Question: When I try to change the popover background color, I get the problem that not the full popover is using that background ( The triangle pointing to the speaker):

My css:
'''
.popover-content {
background-color: #FCD086;
font-size: 10px;
}
'''
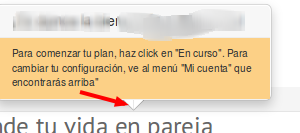
Answer: you should change this css too:
'''
.popover.top .arrow:after {
bottom: 1px;
margin-left: -10px;
border-top-color: #FCD086; /*<----here*/
border-bottom-width: 0;
content: " ";
}
'''